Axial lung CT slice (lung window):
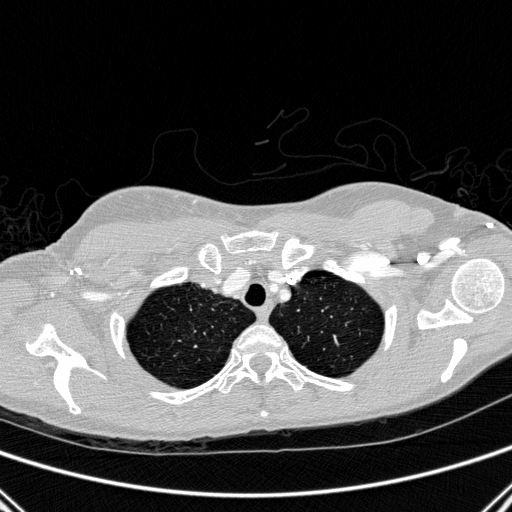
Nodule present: no